Field crop: tomato
Growth stage: 2
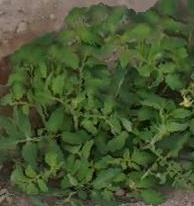
Species: tomato